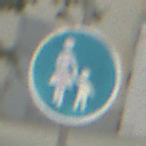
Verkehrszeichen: Gehweg
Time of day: MorningAfternoon
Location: Outdoor (Suburban)
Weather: PartlyCloudy
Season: NotSpecified
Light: Natural